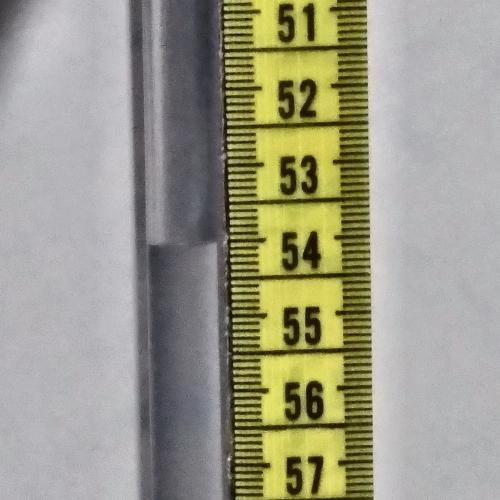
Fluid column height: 54.0 cm